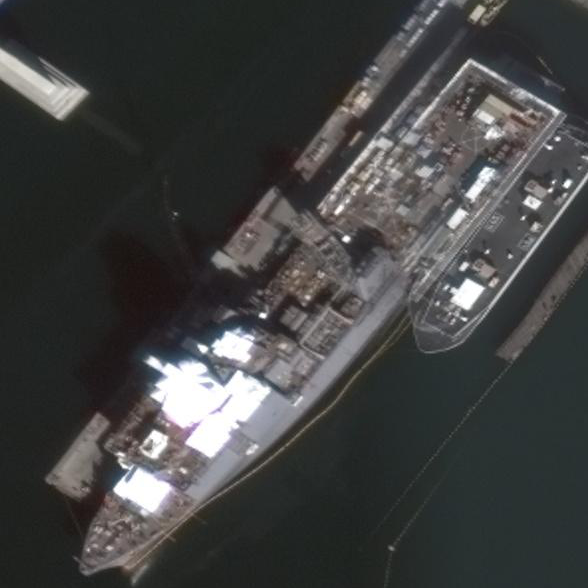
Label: combat